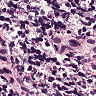
Metastatic tissue present: no